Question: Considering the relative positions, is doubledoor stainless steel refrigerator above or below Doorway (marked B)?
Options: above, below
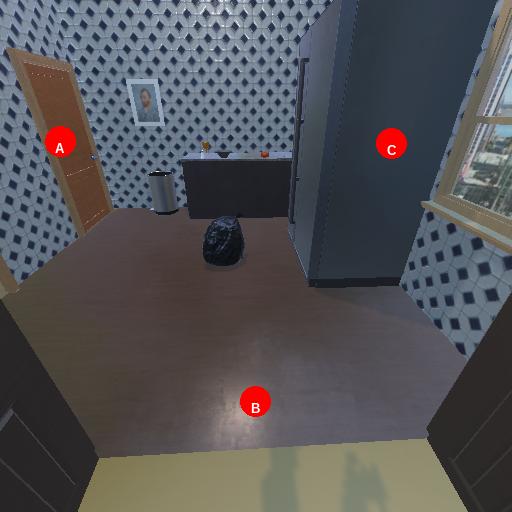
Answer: above